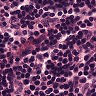
Metastatic tissue present: no